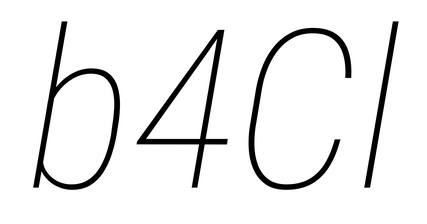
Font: Roboto-Italic_Condensed_Thin_Italic